Question: I have recently upgraded to Xcode 5.1 and have started seeing below error while compiling my project for the iOS Simulator 7.1. Anyone have any clue about this please suggest.
> /Applications/Xcode.app/Contents/Developer/Toolchains/XcodeDefault.xctoolchain/usr/bin/libtool: unknown option character 'X' in: -Xlinker

Here is the detailed log:
'''
Libtool /Users/abhinavgupta/Library/Developer/Xcode/DerivedData/Runner-bkjzsbxewixhinattctkwyrdqaff/Build/Products/UAT\ -\ Debug\ -\ Sandbox-iphonesimulator/libRunner.a normal i386
cd /Users/abhinavgupta/iRunner/Code/Runner/branches/Runner_14.1_Release/client/src/Runner
export IPHONEOS_DEPLOYMENT_TARGET=5.0
export PATH="/Applications/Xcode.app/Contents/Developer/Platforms/iPhoneSimulator.platform/Developer/usr/bin:/Applications/Xcode.app/Contents/Developer/usr/bin:/usr/bin:/bin:/usr/sbin:/sbin"
/Applications/Xcode.app/Contents/Developer/Toolchains/XcodeDefault.xctoolchain/usr/bin/libtool -static -arch_only i386 -syslibroot /Applications/Xcode.app/Contents/Developer/Platforms/iPhoneSimulator.platform/Developer/SDKs/iPhoneSimulator7.1.sdk -L/Users/abhinavgupta/Library/Developer/Xcode/DerivedData/Runner-bkjzsbxewixhinattctkwyrdqaff/Build/Products/UAT\ -\ Debug\ -\ Sandbox-iphonesimulator -LLinea -L/Users/abhinavgupta/iRunner/Code/Runner/branches/Runner_14.1_Release/client/src/Runner -L/Users/abhinavgupta/iRunner/Code/Runner/branches/Runner_14.1_Release/client/src/Runner/Linea -L/Users/abhinavgupta/iRunner/Code/Runner/branches/Runner_14.1_Release/client/src/Runner/ISTRemoteForms -L/Users/abhinavgupta/iRunner/Code/Runner/branches/Runner_14.1_Release/client/src/Runner/ISTCT -filelist /Users/abhinavgupta/Library/Developer/Xcode/DerivedData/Runner-bkjzsbxewixhinattctkwyrdqaff/Build/Intermediates/Runner.build/UAT\ -\ Debug\ -\ Sandbox-iphonesimulator/EasyPay.build/Objects-normal/i386/Runner.LinkFileList -ObjC -Xlinker -sectcreate -Xlinker __TEXT -Xlinker __entitlements -Xlinker /Users/abhinavgupta/Library/Developer/Xcode/DerivedData/Runner-bkjzsbxewixhinattctkwyrdqaff/Build/Intermediates/Runner.build/UAT\ -\ Debug\ -\ Sandbox-iphonesimulator/EasyPay.build/Runner.xcent -framework CoreMotion -framework CoreData -framework CoreGraphics -framework Foundation -framework QuartzCore -framework SystemConfiguration -framework UIKit -framework Security -framework ExternalAccessory -framework CoreLocation -framework MapKit -framework MessageUI -framework OpenAL -framework OpenGLES /Applications/Xcode.app/Contents/Developer/Platforms/iPhoneSimulator.platform/Developer/SDKs/iPhoneSimulator7.1.sdk/usr/lib/libz.dylib -framework AudioToolbox -o /Users/abhinavgupta/Library/Developer/Xcode/DerivedData/Runner-bkjzsbxewixhinattctkwyrdqaff/Build/Products/UAT\ -\ Debug\ -\ Sandbox-iphonesimulator/libRunner.a
'''
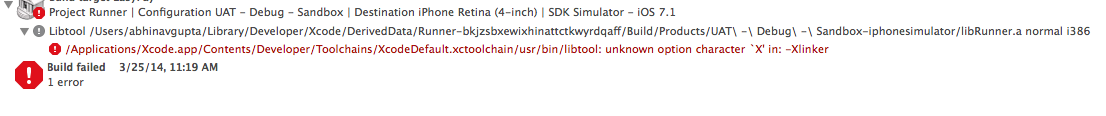
Answer: Removing the entitlements from static library build process resolved this issue. Not sure how it was linked to that but removing the entitlements, provisioning profile and code signing details solved this.